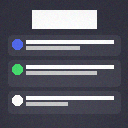
Screen state: on